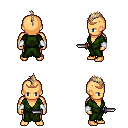
a pixel art fantasy rpg character, male body template, human, tanned skin, green robe, teal pants, white blonde mohawk hairstyle, bronze tiara, white cloth bracers, dagger, four views (front, back, left, right), 2x2 character sprite sheet, small pixel art, hard edges, no anti-aliasing